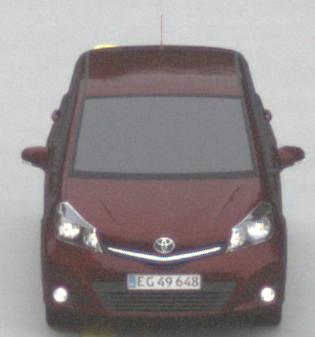
Make: Toyota
Model: Yaris 1.0
Detailed model: Yaris (XP9)
Model produced from: 2009/01
Model produced until: 2010/10
Doors: 3
Color: red
Road condition: dry road
Daytime: midday
Contrast: low contrast